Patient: sex F, age 49
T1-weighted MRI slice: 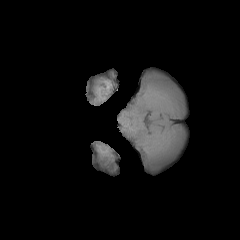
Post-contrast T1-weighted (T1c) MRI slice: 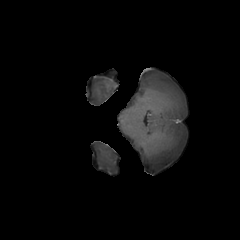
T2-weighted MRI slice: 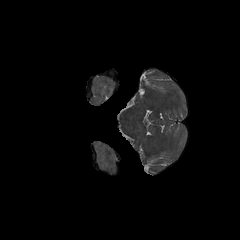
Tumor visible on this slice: no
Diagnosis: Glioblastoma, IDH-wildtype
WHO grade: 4